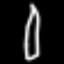
Label: pencil